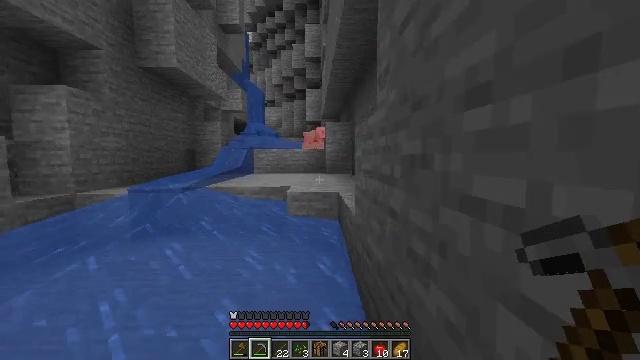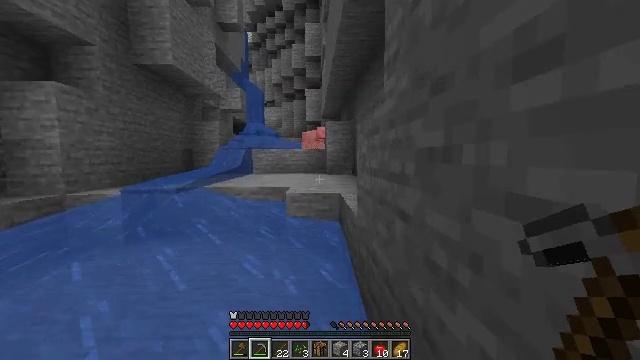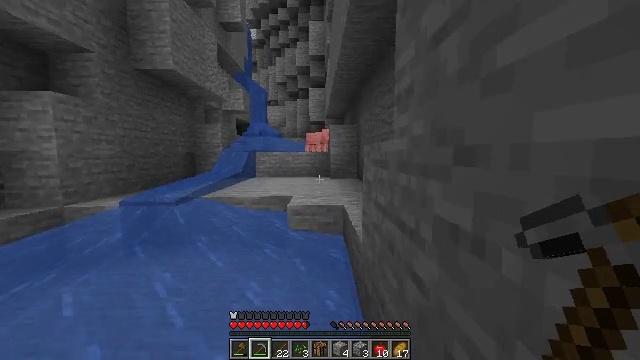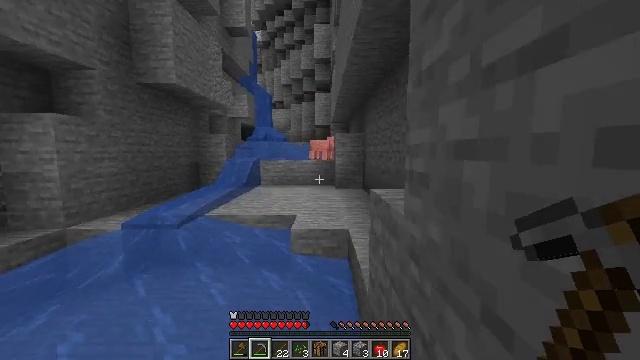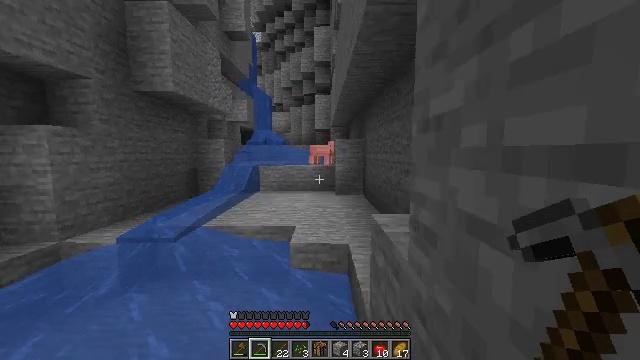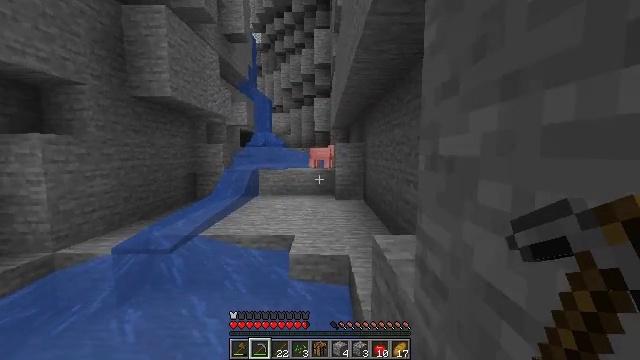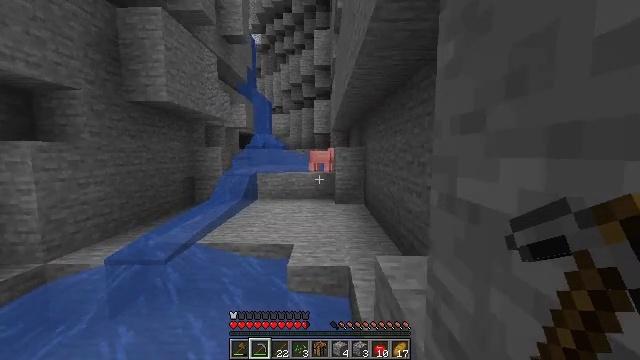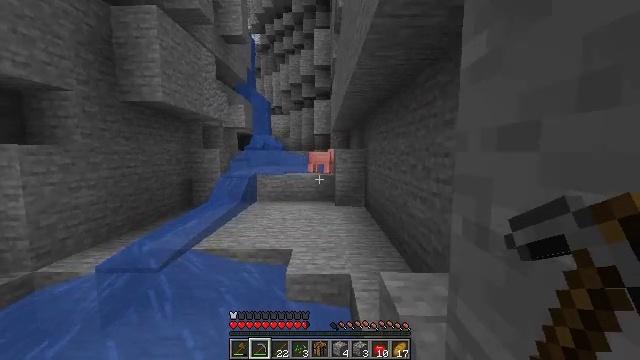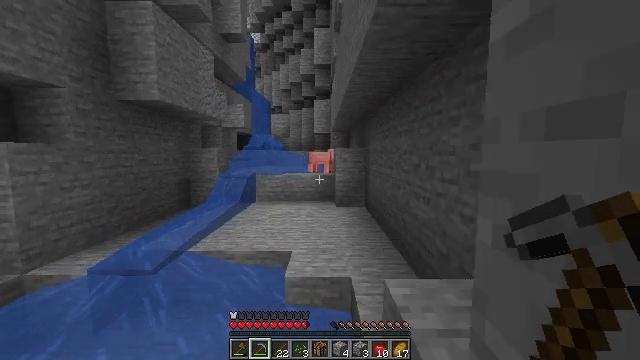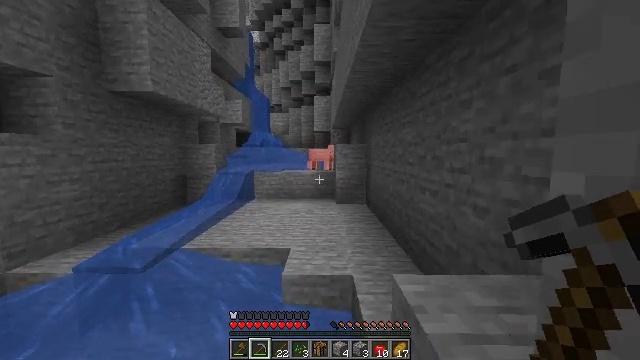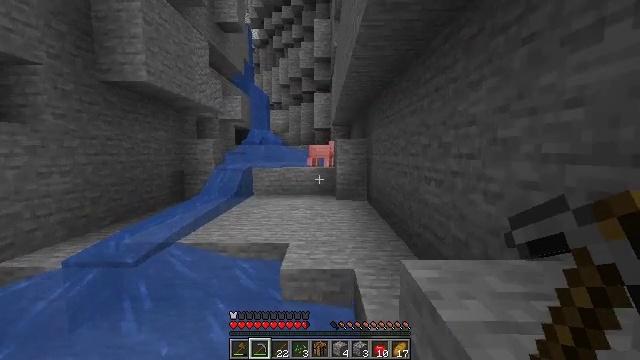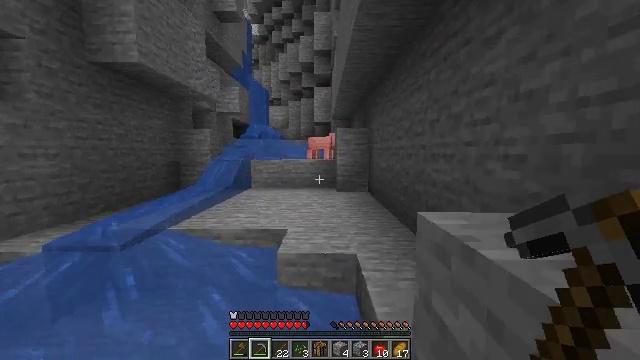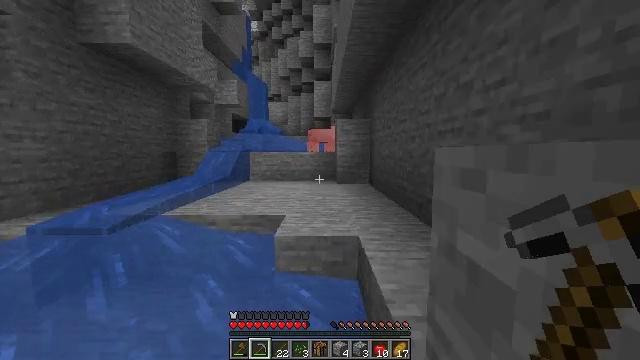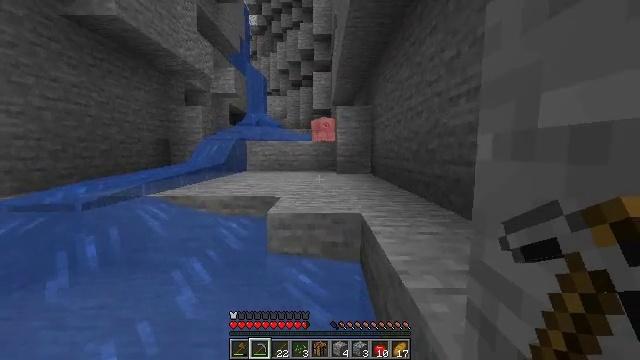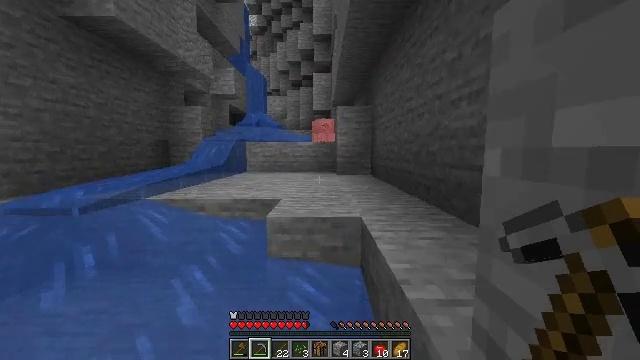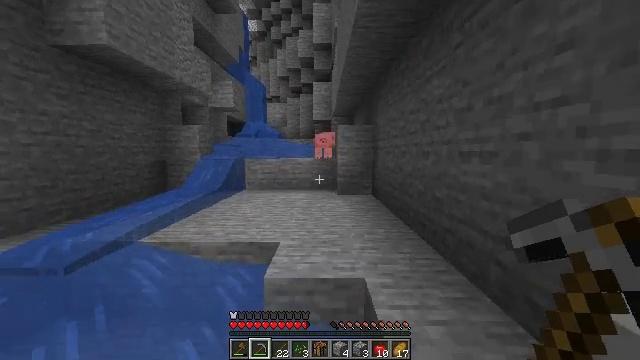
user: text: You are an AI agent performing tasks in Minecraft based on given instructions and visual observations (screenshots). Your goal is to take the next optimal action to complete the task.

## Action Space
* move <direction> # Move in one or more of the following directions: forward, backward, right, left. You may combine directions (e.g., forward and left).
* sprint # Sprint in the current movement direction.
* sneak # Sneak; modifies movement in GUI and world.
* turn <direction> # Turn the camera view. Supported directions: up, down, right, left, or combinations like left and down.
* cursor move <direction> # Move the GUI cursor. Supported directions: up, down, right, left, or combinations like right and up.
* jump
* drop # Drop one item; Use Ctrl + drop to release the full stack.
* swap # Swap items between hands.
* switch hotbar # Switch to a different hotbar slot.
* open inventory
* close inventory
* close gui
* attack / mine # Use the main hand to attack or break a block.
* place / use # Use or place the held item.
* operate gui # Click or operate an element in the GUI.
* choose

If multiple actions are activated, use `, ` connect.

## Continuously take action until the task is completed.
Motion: motion action
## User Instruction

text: Reclaim the grass path segment.
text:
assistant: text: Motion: move forward
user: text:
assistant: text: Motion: move forward, jump
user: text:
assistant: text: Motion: move forward, turn left, jump
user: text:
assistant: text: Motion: move forward, jump
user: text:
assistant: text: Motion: move forward, jump
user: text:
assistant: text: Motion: move forward, jump
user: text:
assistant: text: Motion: move forward, jump
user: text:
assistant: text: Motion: move forward, jump
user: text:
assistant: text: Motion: move forward, jump
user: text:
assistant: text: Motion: move forward, jump
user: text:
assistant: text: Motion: move forward, jump
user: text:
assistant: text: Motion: move forward, jump
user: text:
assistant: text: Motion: move forward, jump
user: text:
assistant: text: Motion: move forward, jump
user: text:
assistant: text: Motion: move forward, jump
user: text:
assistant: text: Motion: move forward, jump
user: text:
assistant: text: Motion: move forward, jump
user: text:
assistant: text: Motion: move forward, jump
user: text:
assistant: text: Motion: move forward, jump
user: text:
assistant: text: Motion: move forward, jump
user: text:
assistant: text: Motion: move forward, jump
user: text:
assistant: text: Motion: move forward, jump
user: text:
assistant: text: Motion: move forward, jump
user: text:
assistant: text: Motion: move forward, jump
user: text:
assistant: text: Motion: move forward, jump
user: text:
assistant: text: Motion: move forward, jump
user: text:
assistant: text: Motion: move forward, jump
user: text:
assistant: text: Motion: move forward, jump
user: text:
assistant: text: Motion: move forward, jump
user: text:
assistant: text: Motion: move forward, jump